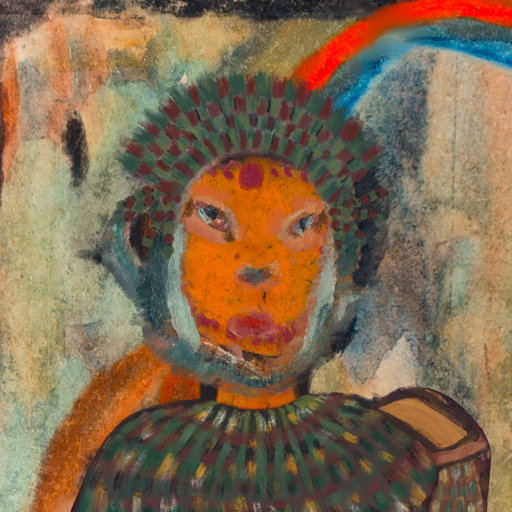
Background: Childish, Head And Neck Front: Doll, Face Front: Boggyland, Bust: After_Raid, Hair Front: Boggyland, Head Accessory: After_Raid_Crown, Second Necklace: Blank, Necklace: Blank, Baby: Blank